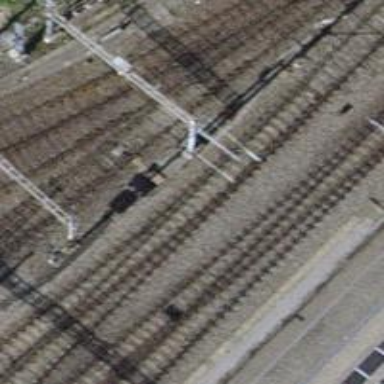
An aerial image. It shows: Single-track electrified railway with contact line.